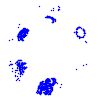
Particle: kaon